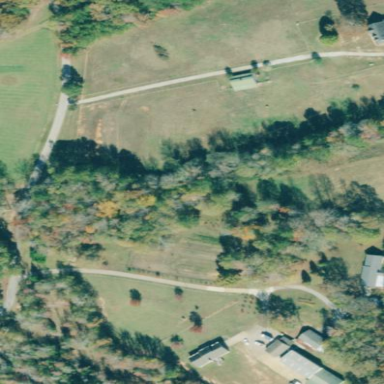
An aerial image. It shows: Farm.